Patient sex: M
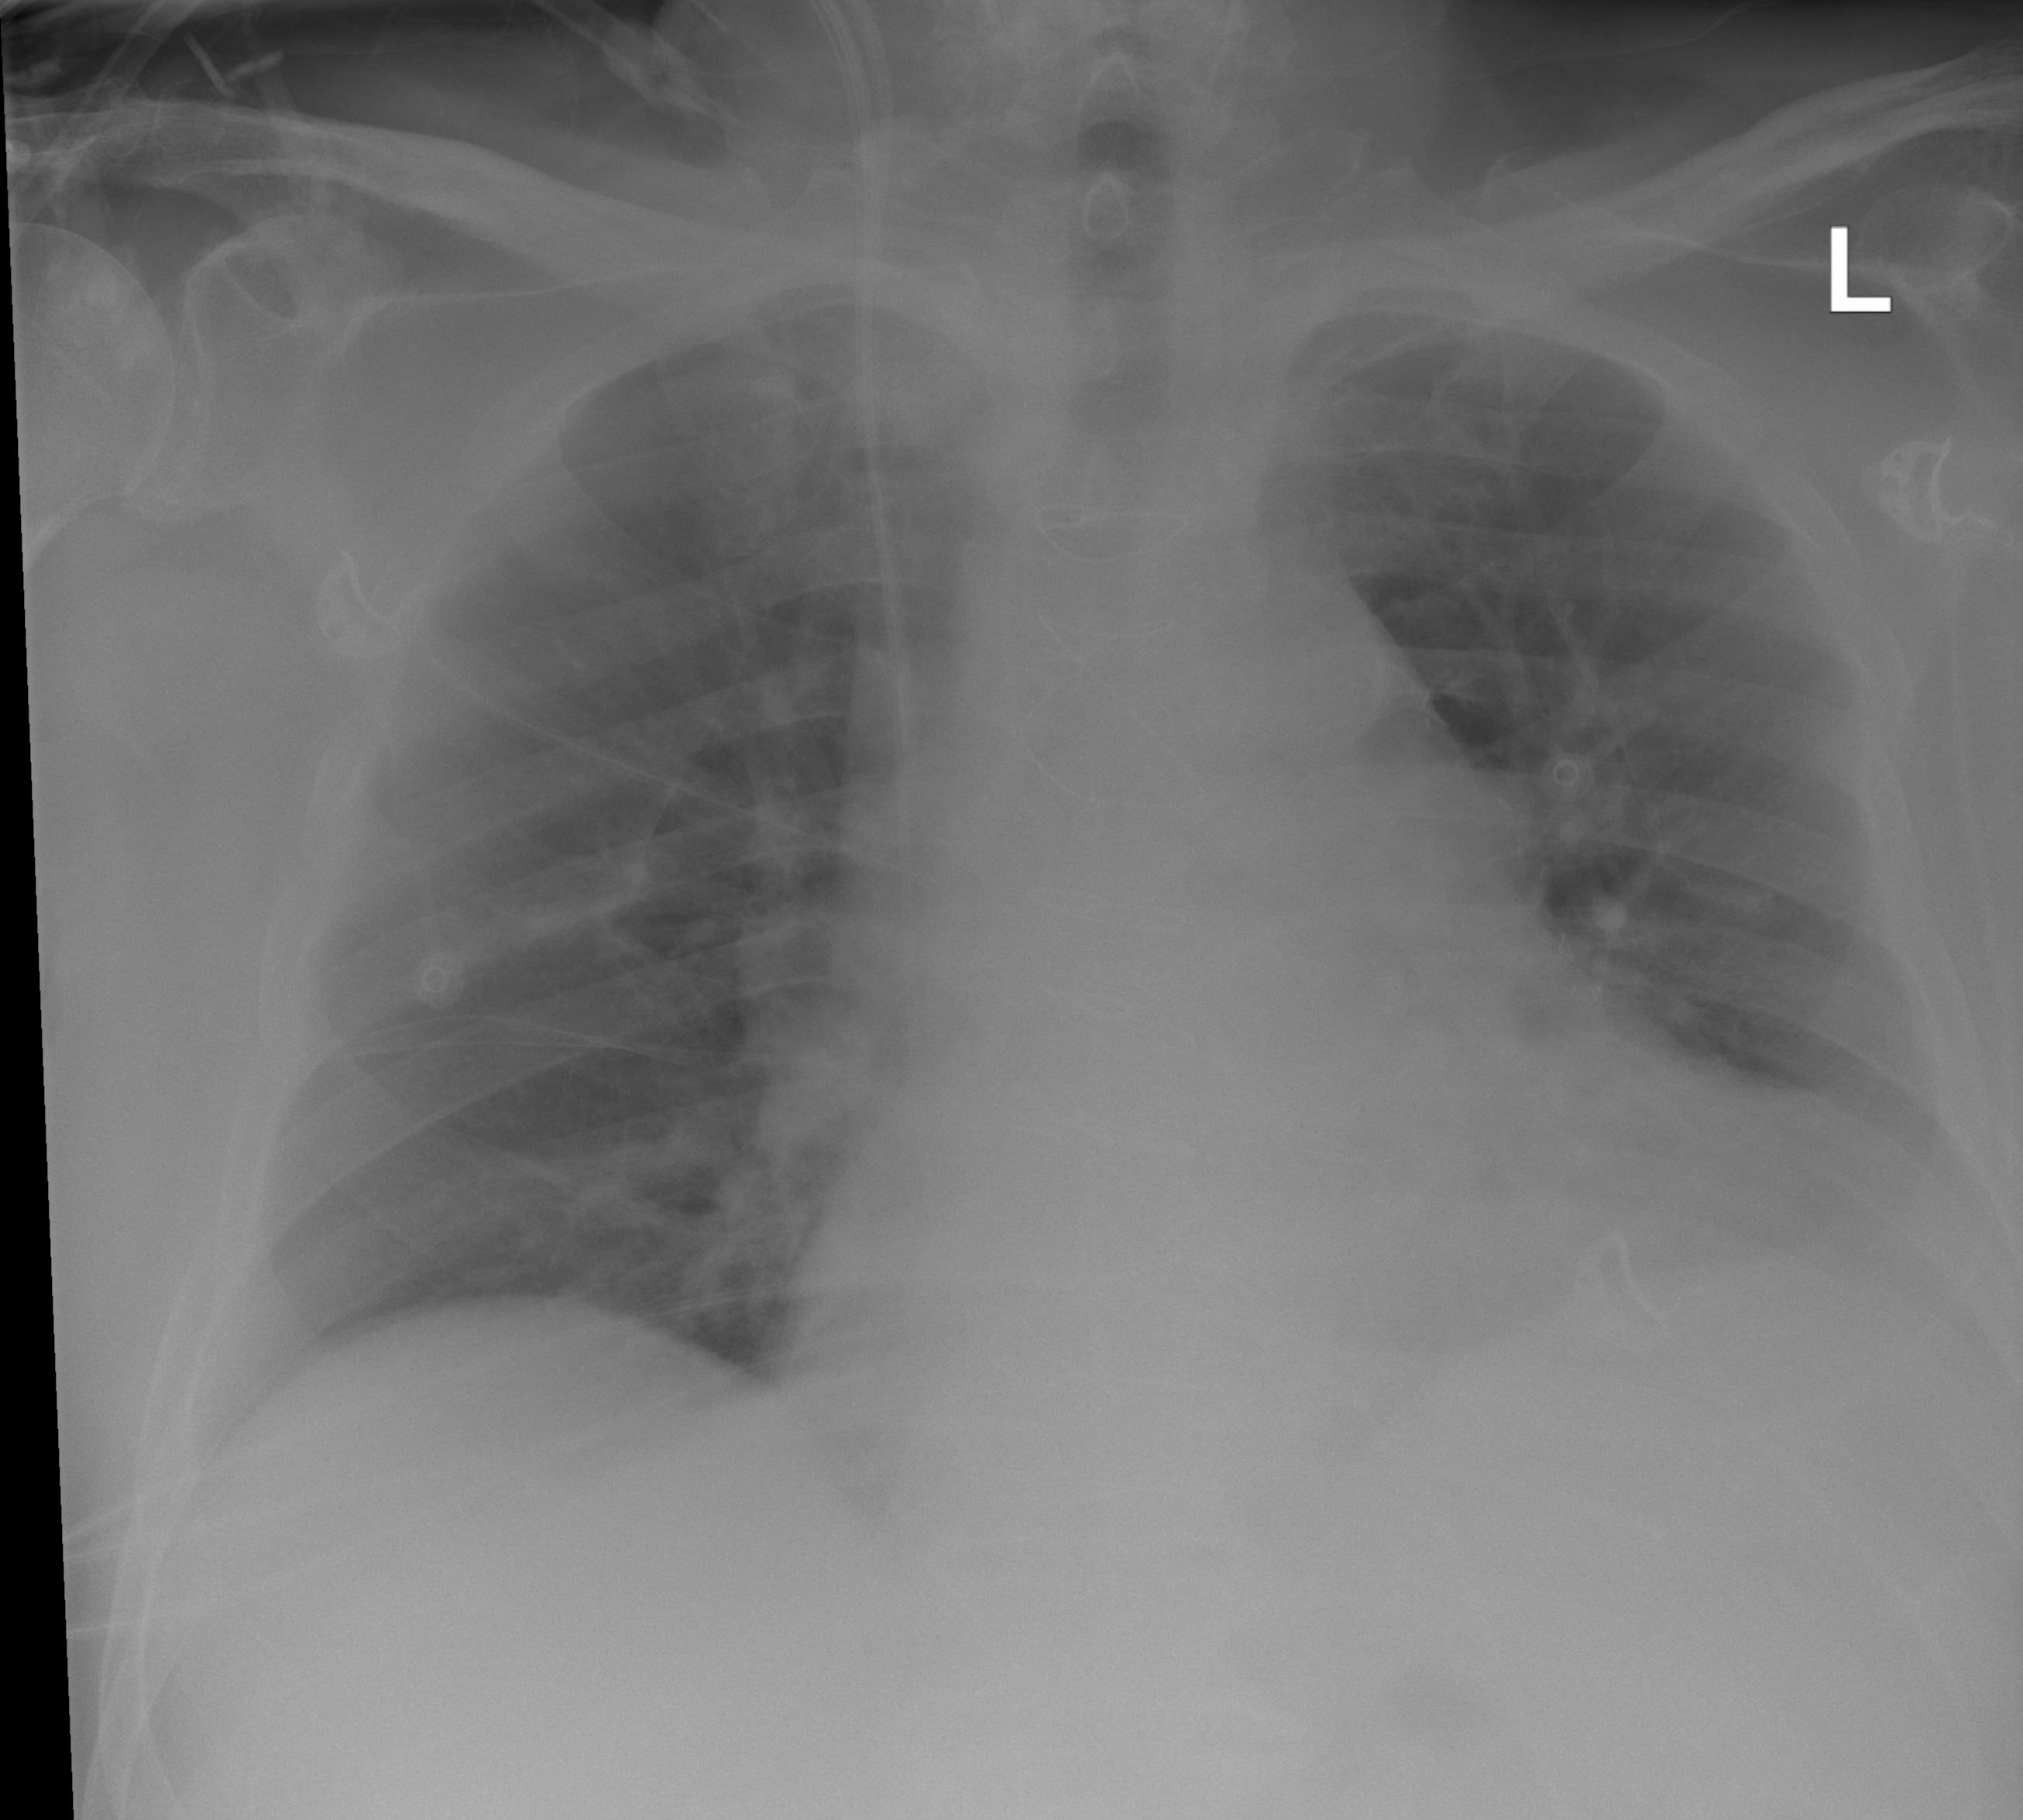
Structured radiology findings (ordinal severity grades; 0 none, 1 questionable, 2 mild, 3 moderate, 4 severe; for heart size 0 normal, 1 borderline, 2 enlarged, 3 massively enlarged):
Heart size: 2
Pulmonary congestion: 0
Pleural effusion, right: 0
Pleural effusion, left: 2
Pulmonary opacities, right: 0
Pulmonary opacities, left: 0
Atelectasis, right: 0
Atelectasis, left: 2